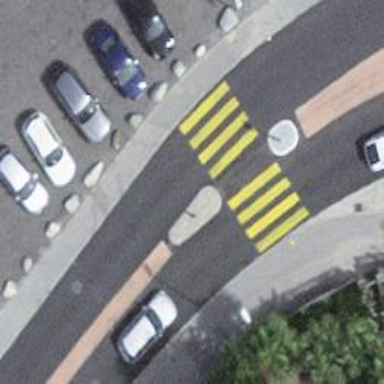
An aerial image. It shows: Uncontrolled footway crossing with markings.